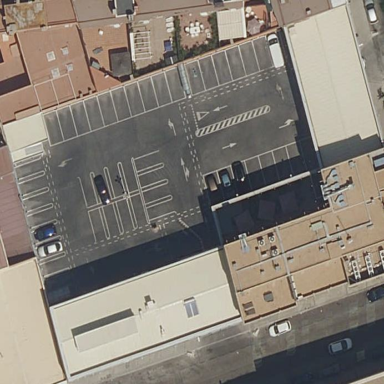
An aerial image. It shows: Supermarket located in building.